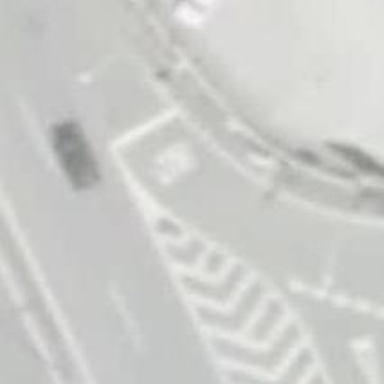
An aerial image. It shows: Road with stop sign.